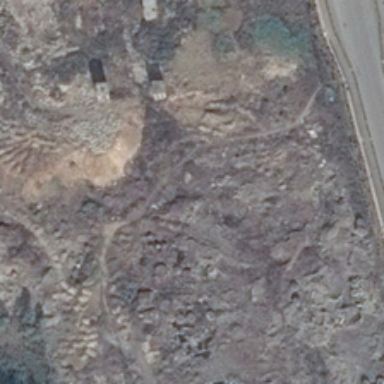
A road is near a piece of bareland .